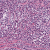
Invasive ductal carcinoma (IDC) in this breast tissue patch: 1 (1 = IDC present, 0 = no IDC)